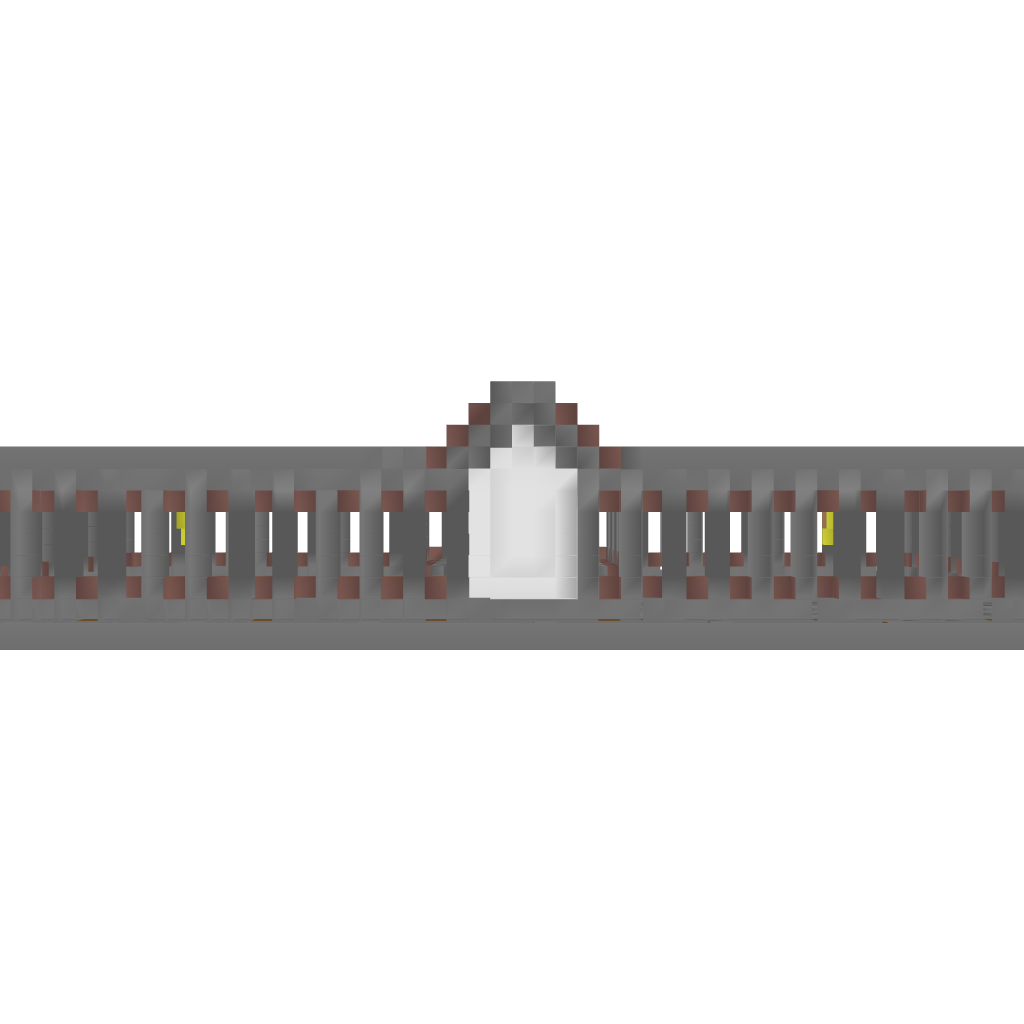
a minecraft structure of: medieval - town hall bad low quality